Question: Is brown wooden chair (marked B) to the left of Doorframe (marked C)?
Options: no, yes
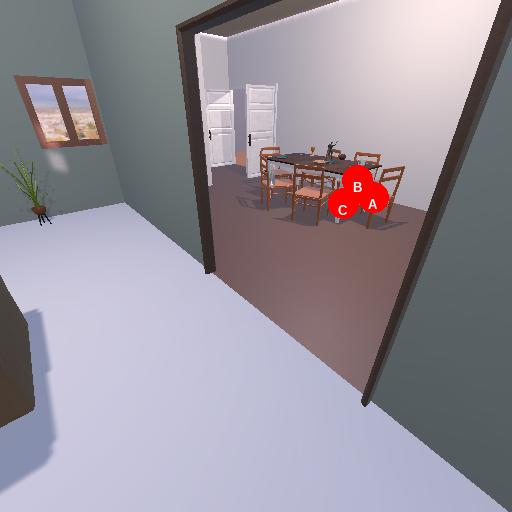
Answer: no